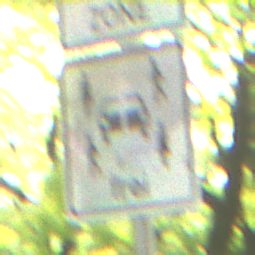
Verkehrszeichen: CarsharingfahrzeugeFrei
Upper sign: BeginnEingeschraenktesHalteverbotZone
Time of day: MorningAfternoon
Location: Outdoor (RoadRail)
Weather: Clear
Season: NotSpecified
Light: Natural